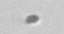
Label: nanoplankton_mix